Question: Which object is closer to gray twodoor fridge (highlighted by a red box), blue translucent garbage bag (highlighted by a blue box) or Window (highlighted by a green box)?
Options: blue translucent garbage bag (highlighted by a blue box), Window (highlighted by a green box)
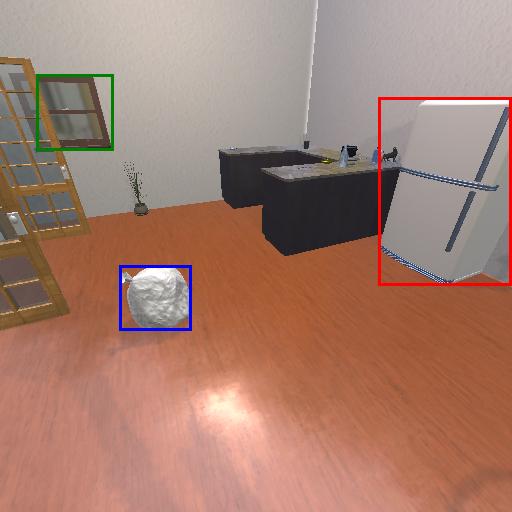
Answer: blue translucent garbage bag (highlighted by a blue box)